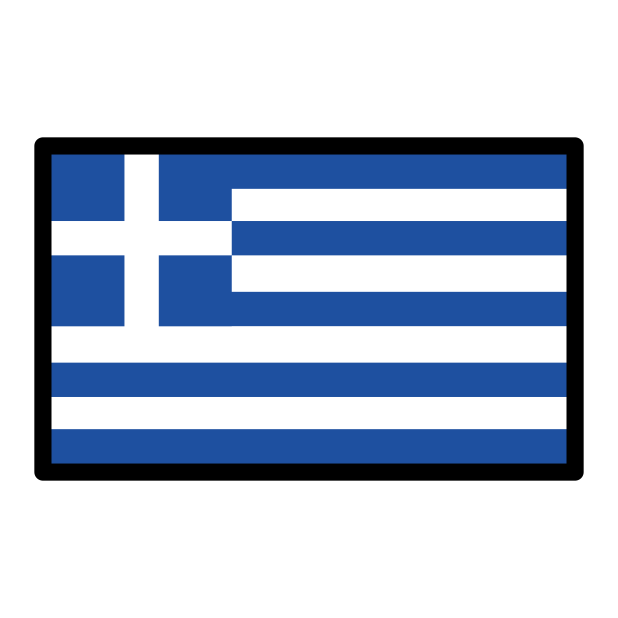
flag: Greece